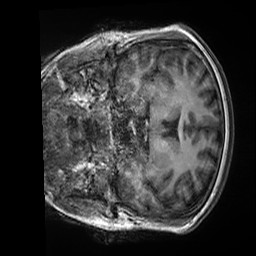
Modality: T1w
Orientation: coronal
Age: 28
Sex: female
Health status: healthy
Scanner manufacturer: siemens
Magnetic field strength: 3 T
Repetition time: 2.5 s
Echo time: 0.00299 s